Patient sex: F
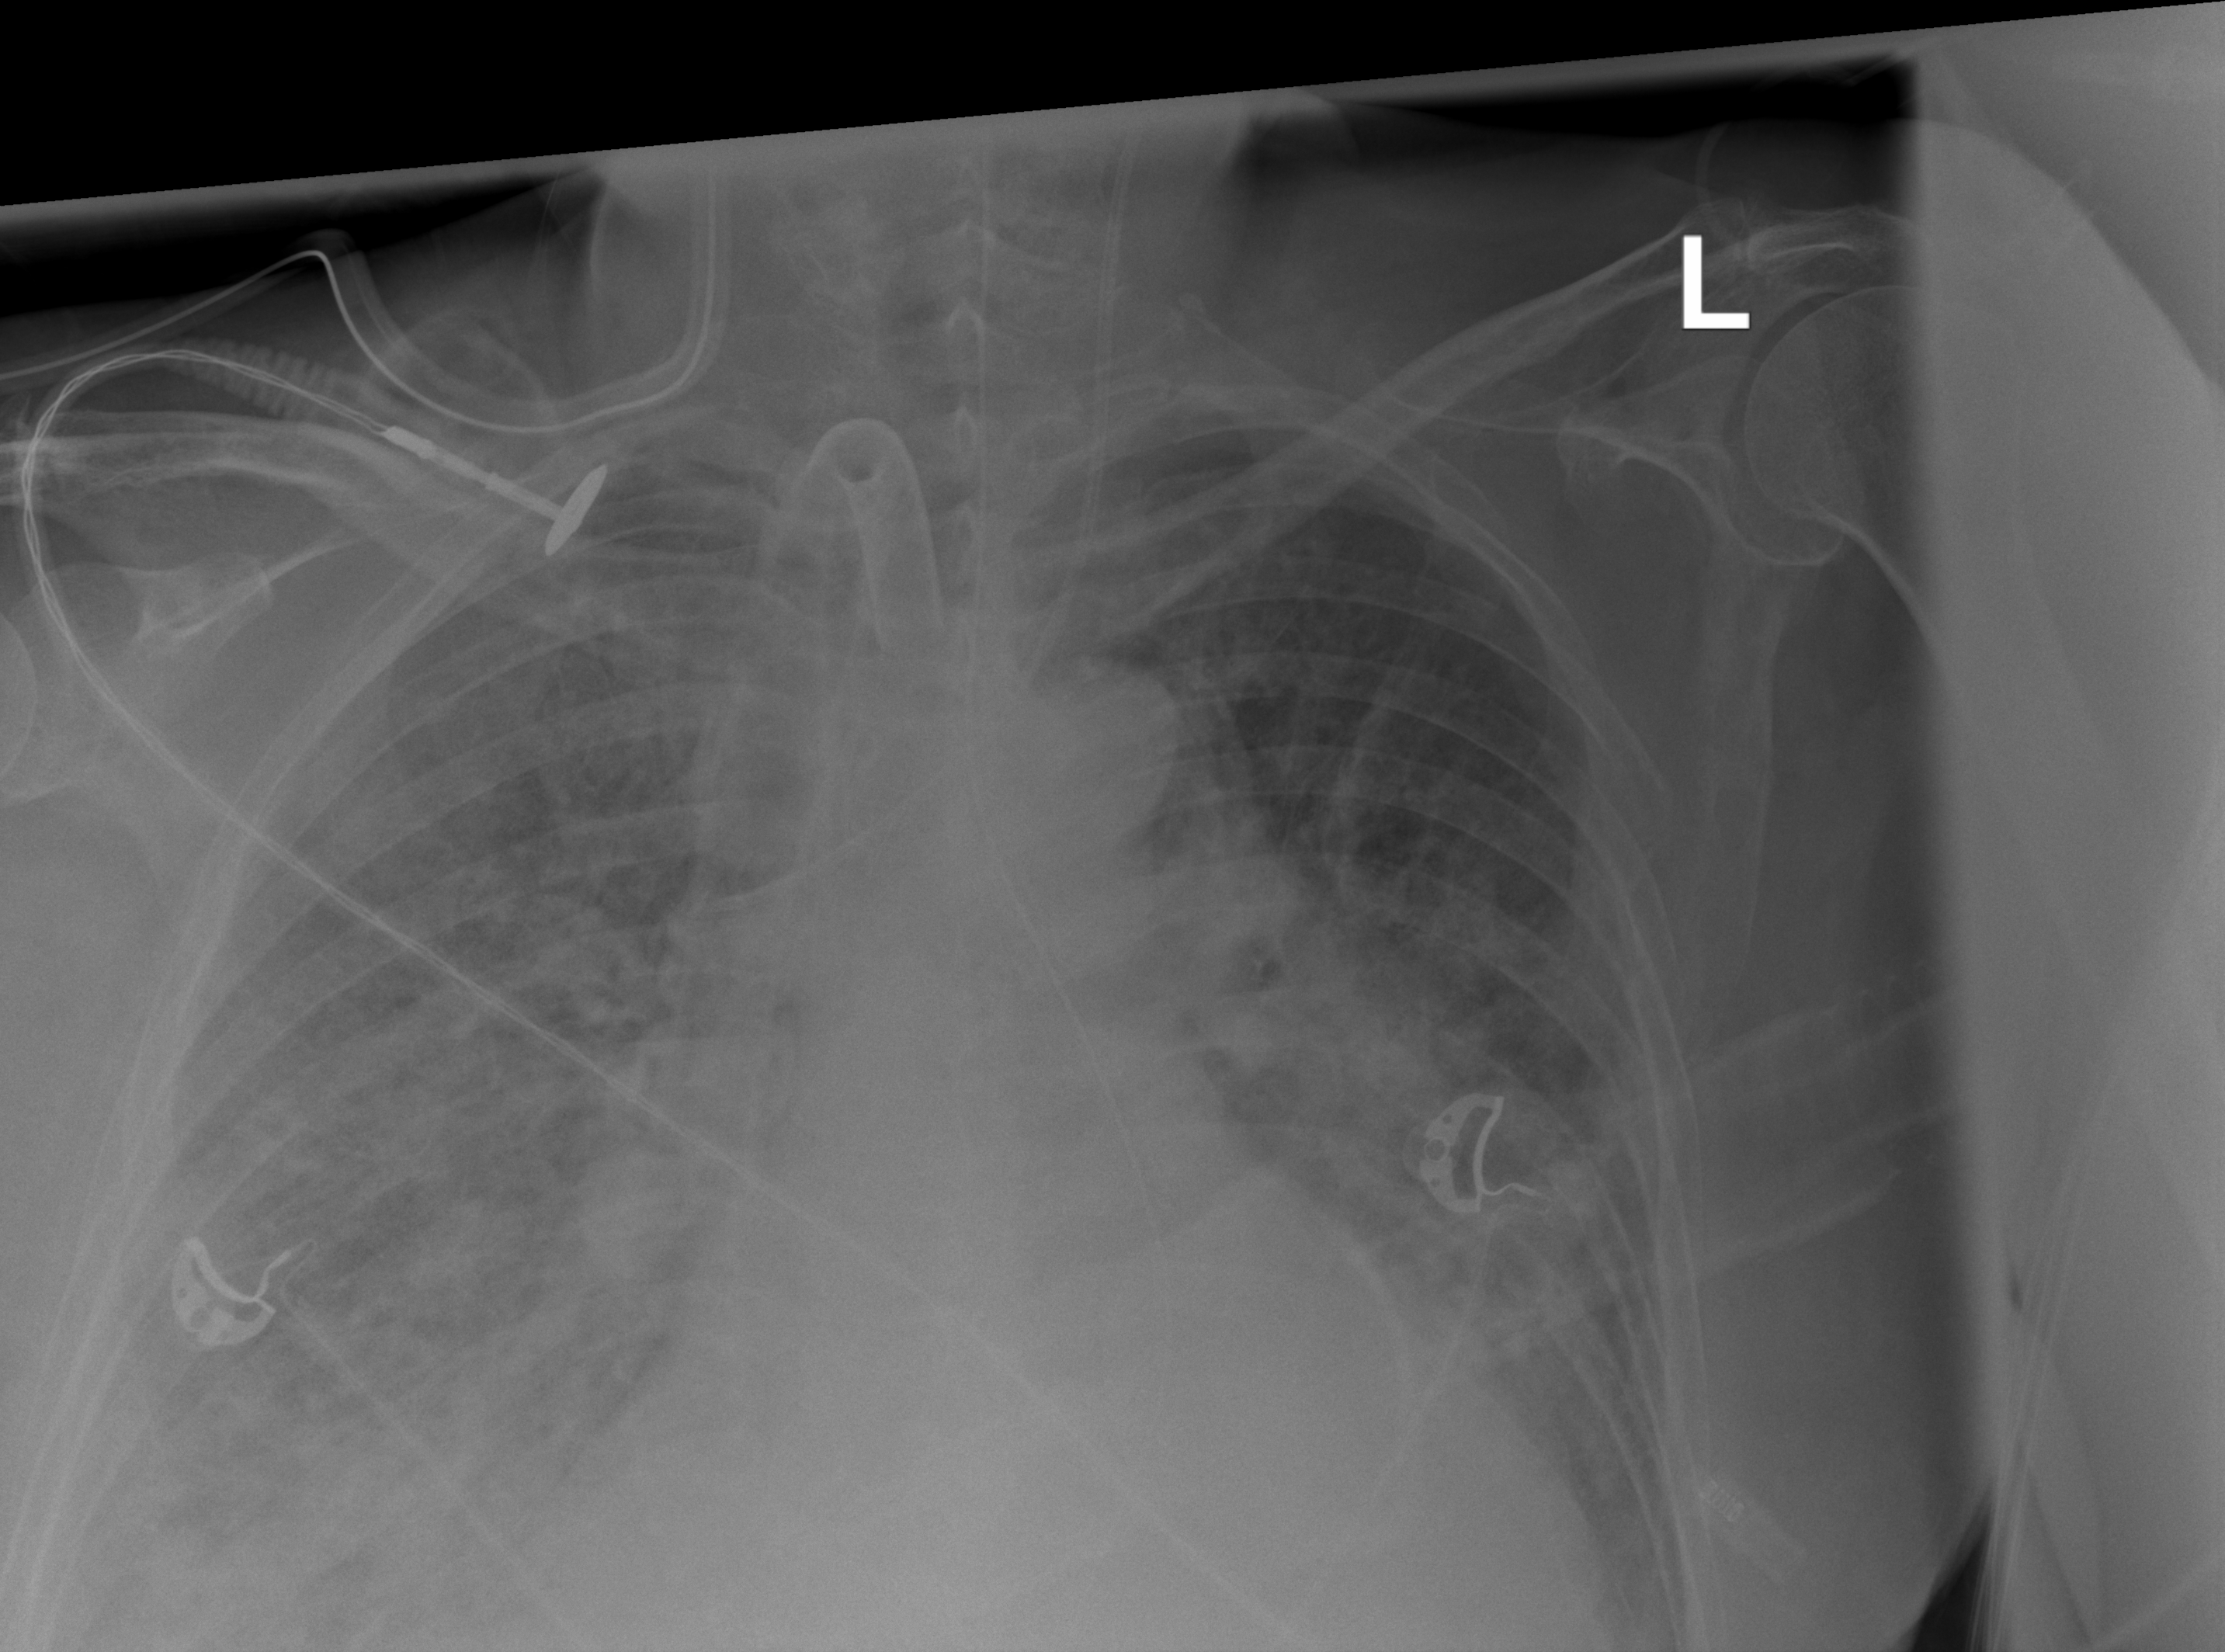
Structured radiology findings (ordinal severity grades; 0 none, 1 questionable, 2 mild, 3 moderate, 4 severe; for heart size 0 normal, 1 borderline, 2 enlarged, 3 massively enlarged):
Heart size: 2
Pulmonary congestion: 2
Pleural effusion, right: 2
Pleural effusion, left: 1
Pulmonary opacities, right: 3
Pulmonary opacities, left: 3
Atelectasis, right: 3
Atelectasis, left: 2